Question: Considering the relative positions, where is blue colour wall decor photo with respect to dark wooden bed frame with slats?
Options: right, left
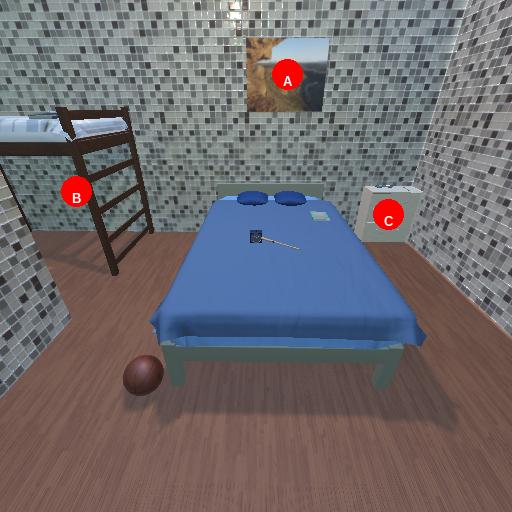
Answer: right